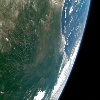
Label: land